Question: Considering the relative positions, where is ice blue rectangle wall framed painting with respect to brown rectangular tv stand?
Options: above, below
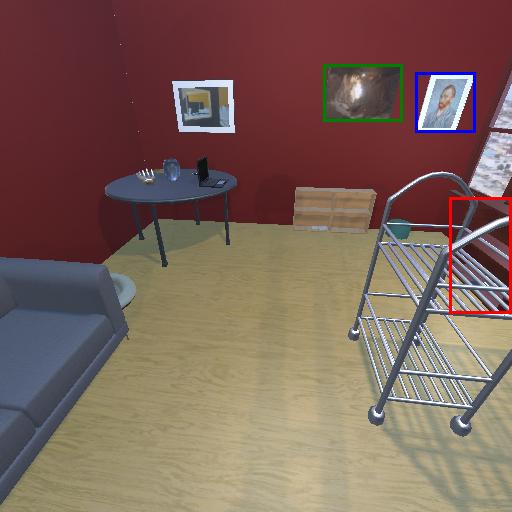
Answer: above